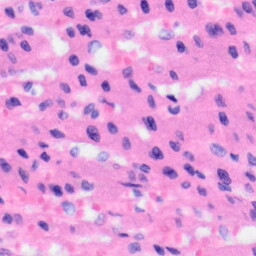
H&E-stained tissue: Liver